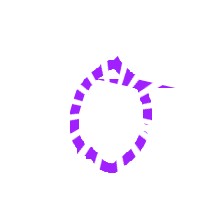
Shape: circle